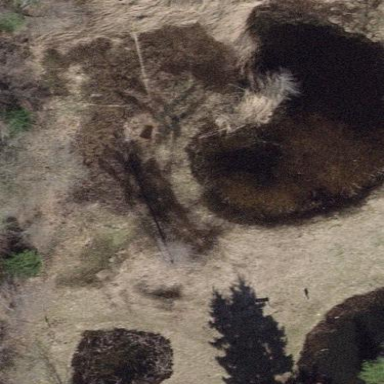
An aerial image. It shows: Peaceful pond surrounded by nature.